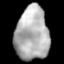
Tissue: lung
Cell type: Epithelial cells
Senescence score: 0.185
Nuclear area (px): 1764
Mean DAPI intensity: 175.141